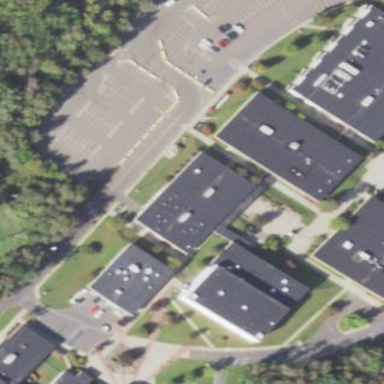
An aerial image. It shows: College building.